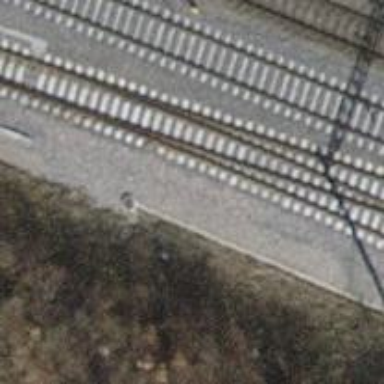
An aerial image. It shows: Siding railway track with one set of rails.